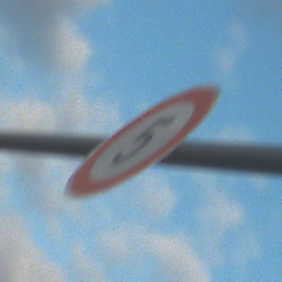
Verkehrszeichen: Geschwindigkeit5
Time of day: SunriseSunset
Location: Outdoor (RoadRail)
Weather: PartlyCloudy
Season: NotSpecified
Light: Natural